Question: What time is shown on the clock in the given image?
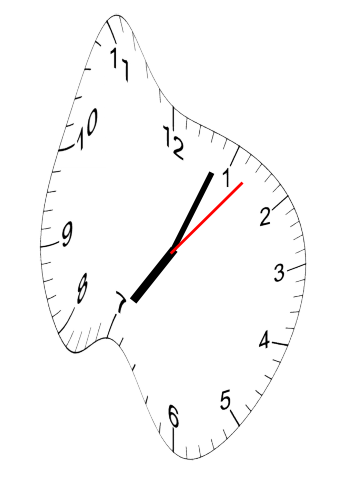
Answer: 07:04:07